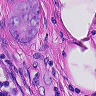
Metastatic tissue present: yes